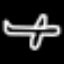
Label: airplane